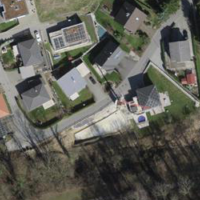
EUNIS habitat code: 55
Species observed at this site:
Allium ursinum
Lathraea squamaria